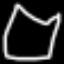
Label: square